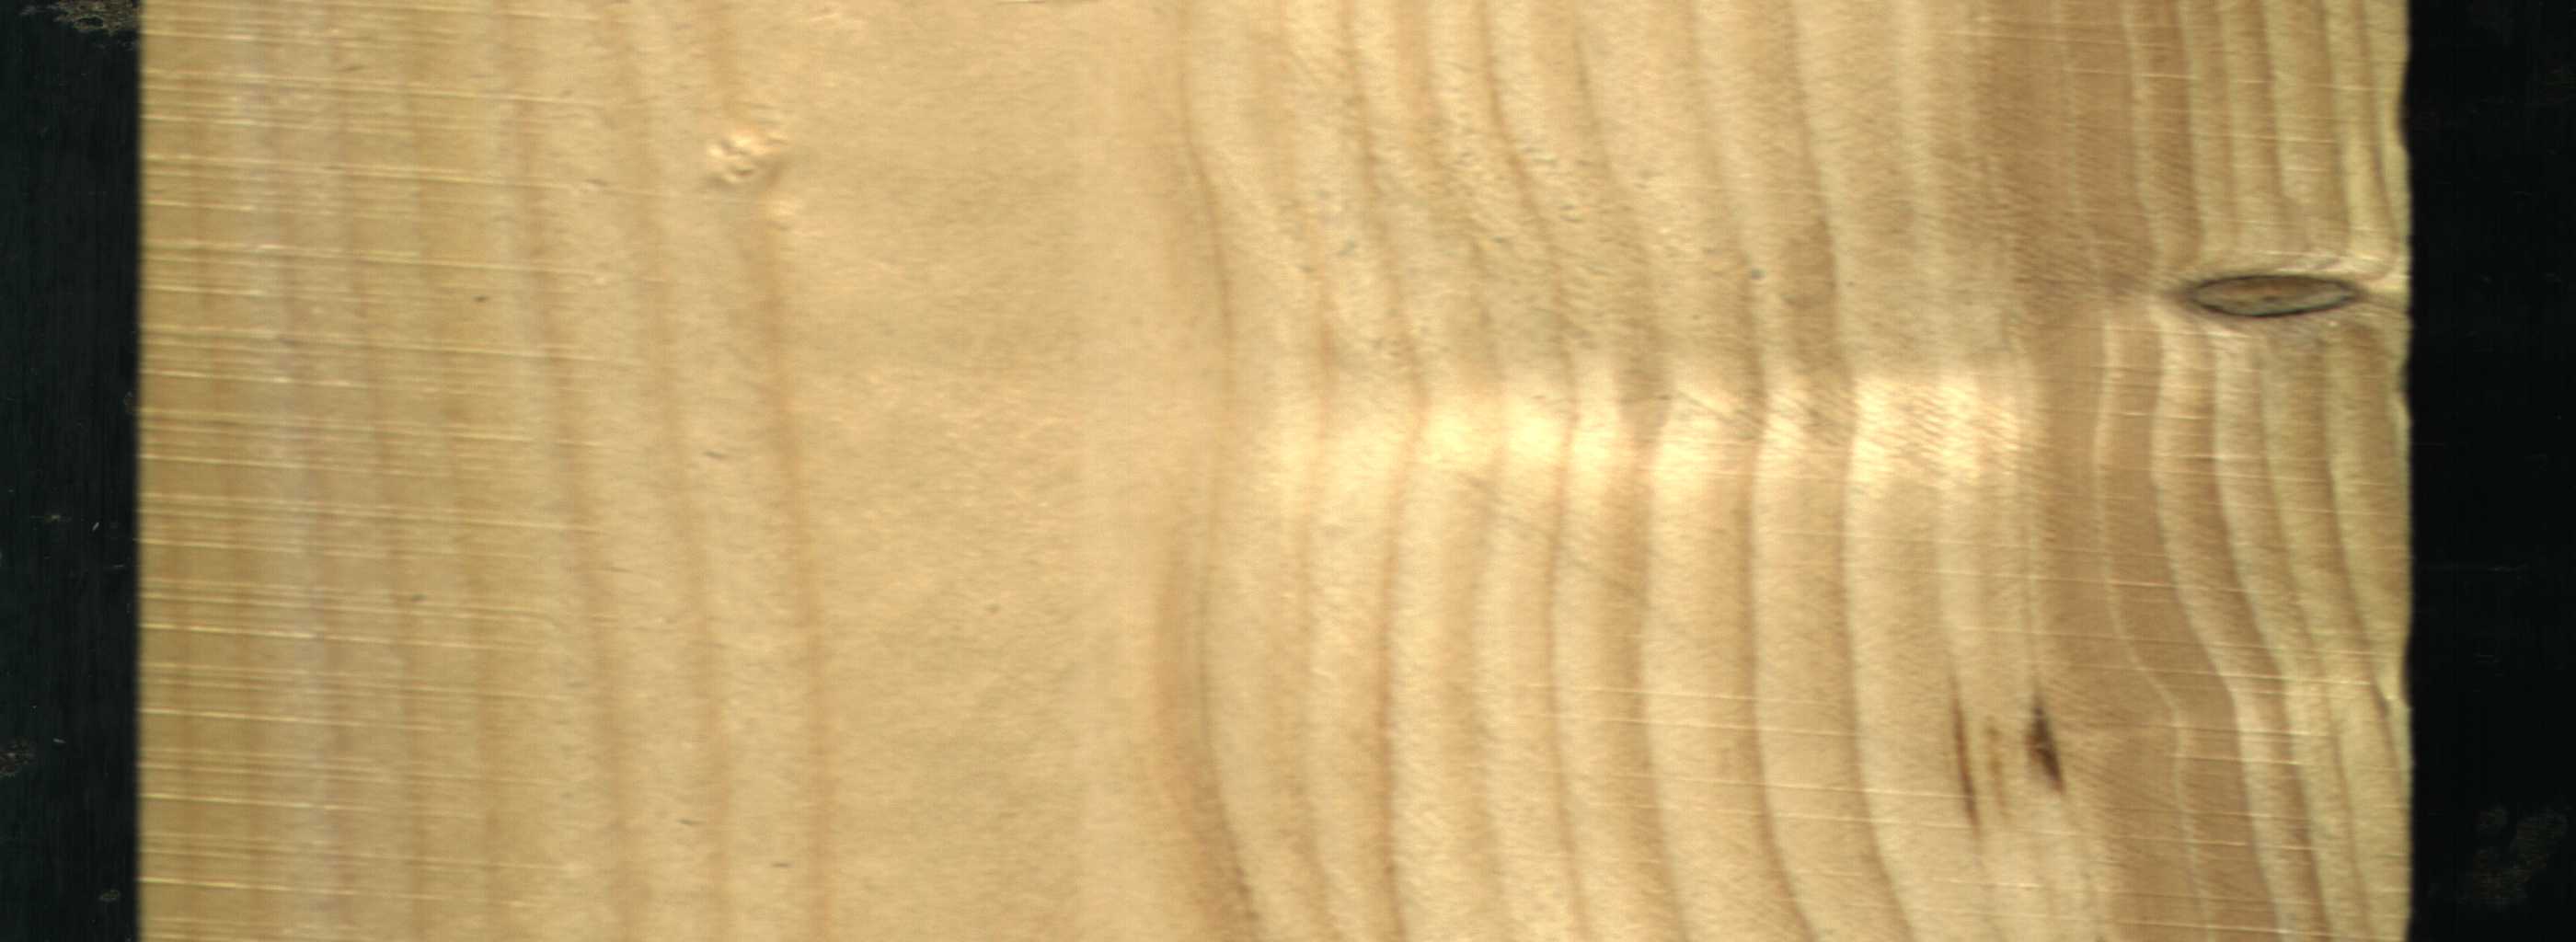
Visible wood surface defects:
resin
resin
Live_Knot